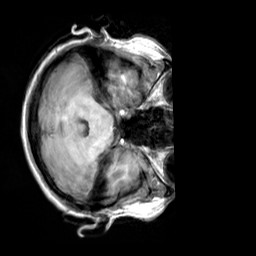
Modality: T1w
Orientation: axial
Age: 29
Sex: female
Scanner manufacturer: siemens
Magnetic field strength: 3 T
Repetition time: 2.3 s
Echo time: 0.00303 s